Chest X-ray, PA view. Patient: 56 years old, sex M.
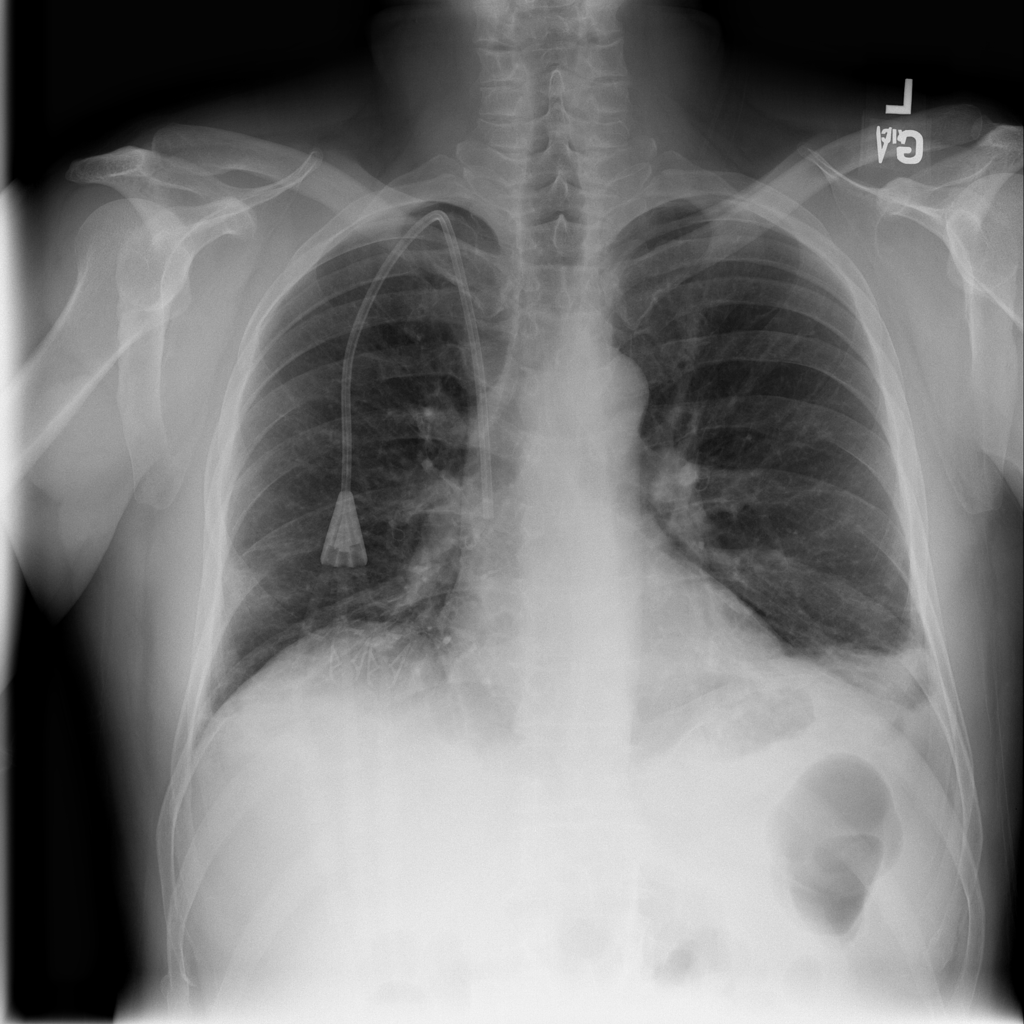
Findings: Atelectasis, Effusion